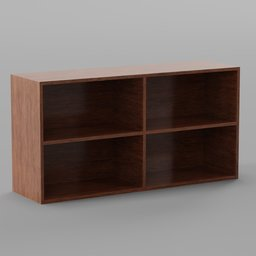
Label: furniture